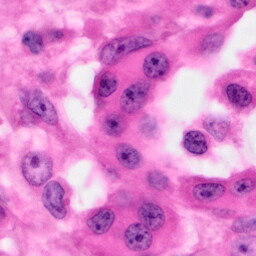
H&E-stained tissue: Pancreatic